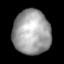
Tissue: lung
Cell type: Epithelial cells
Senescence score: 0.2374
Nuclear area (px): 1625
Mean DAPI intensity: 161.186